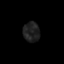
Tissue: skin
Cell type: Epithelial cells
Senescence score: 0.2608
Nuclear area (px): 320
Mean DAPI intensity: 31.9